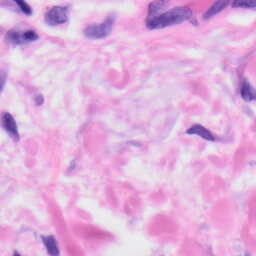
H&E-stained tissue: Skin